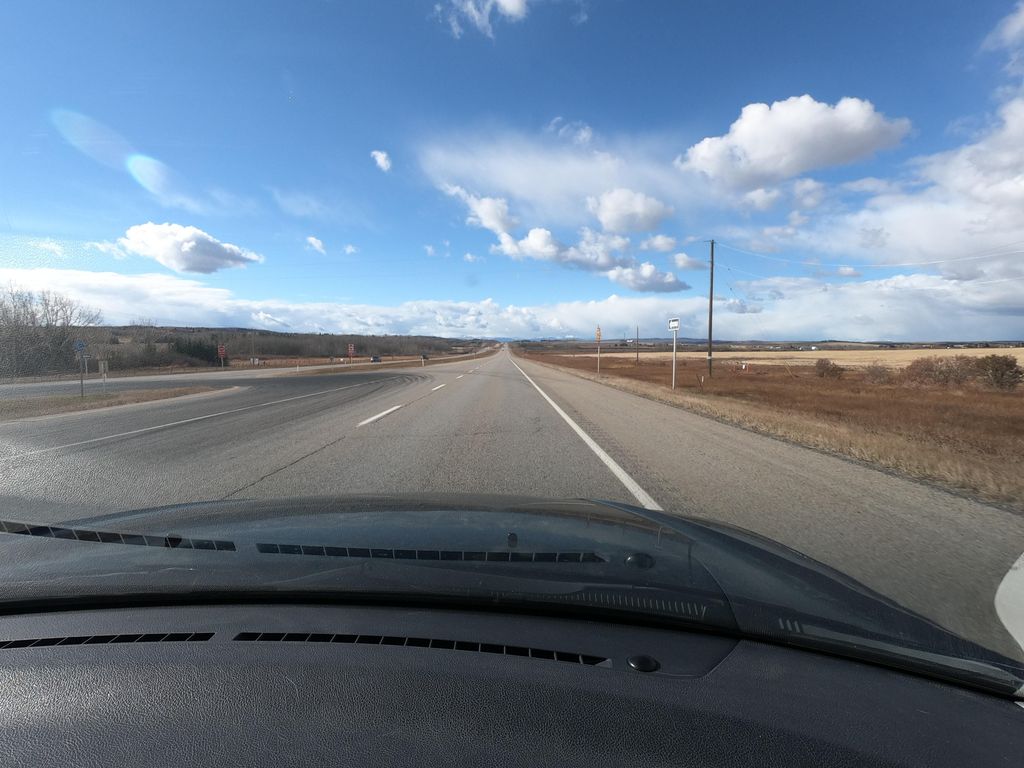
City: calgary